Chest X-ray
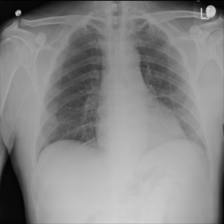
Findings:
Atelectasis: negative
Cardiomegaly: negative
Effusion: negative
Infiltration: negative
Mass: negative
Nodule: negative
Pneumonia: negative
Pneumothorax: negative
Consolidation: negative
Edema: negative
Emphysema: negative
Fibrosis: negative
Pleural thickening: negative
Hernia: negative